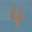
Label: 4